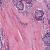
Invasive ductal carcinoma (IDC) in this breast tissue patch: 1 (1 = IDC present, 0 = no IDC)